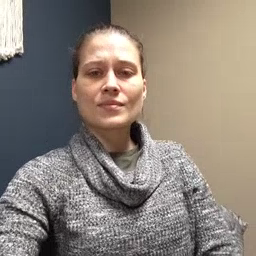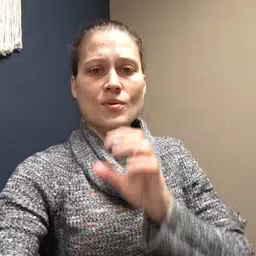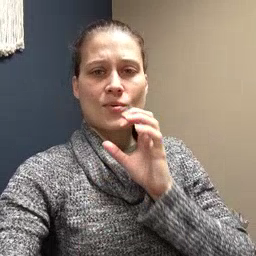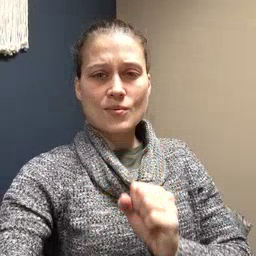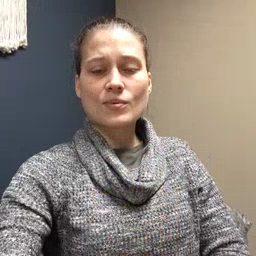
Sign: old